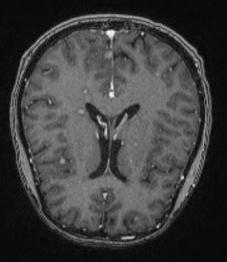
Label: notumor